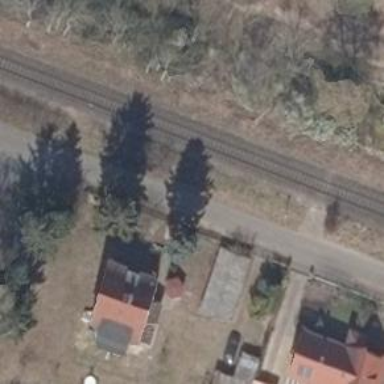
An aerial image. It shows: Railway signal.